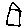
Label: house